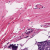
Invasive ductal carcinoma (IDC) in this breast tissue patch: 0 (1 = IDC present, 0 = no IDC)